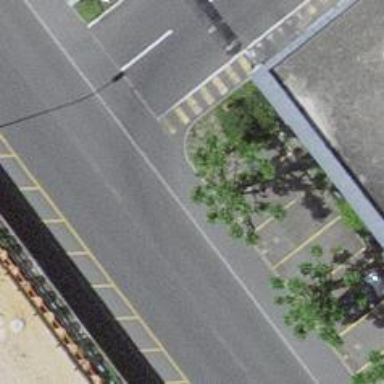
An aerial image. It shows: Bicycle parking area with wall loops.